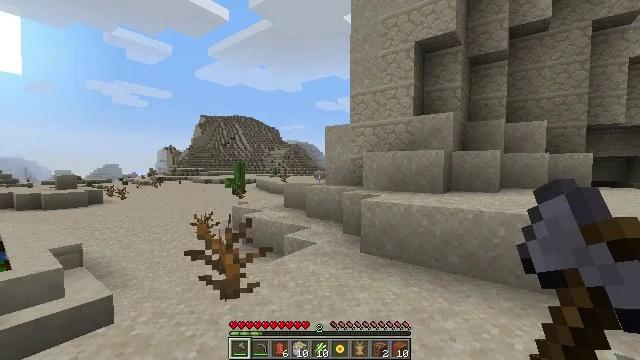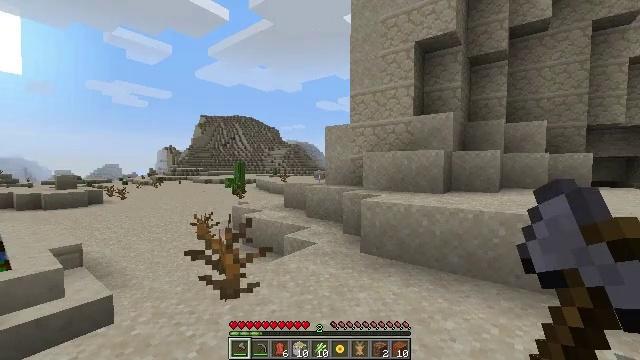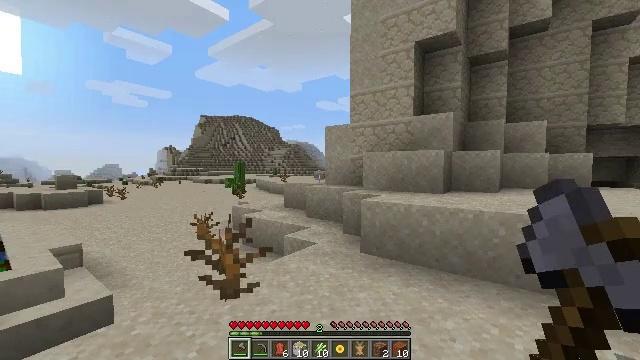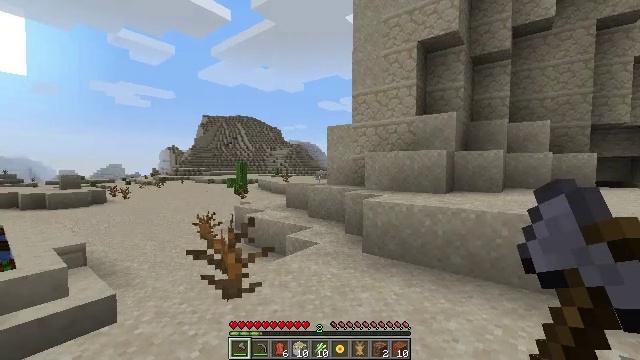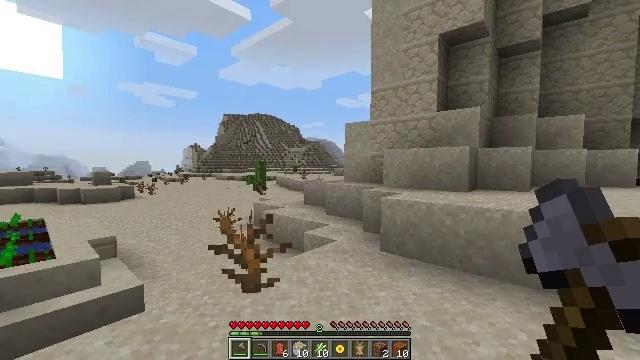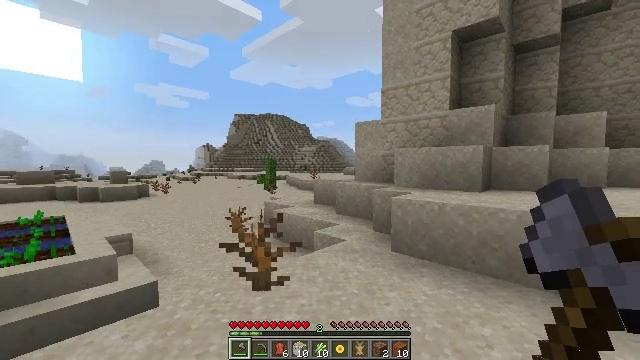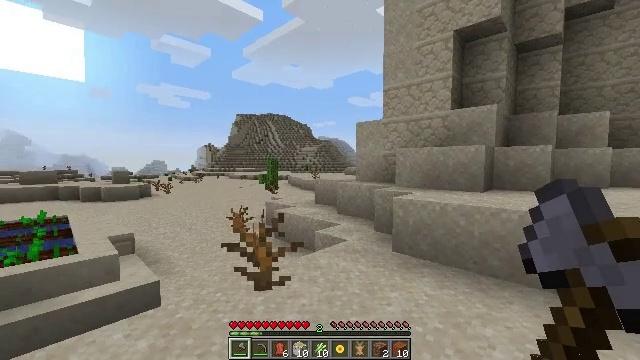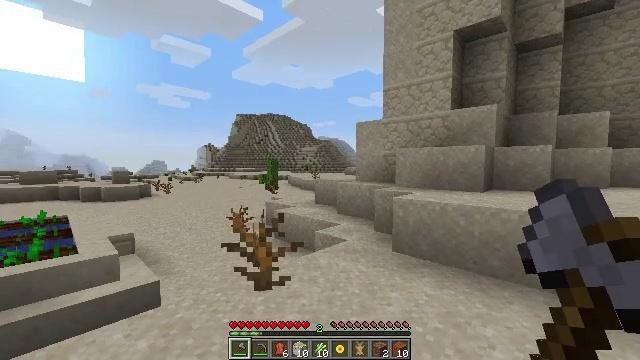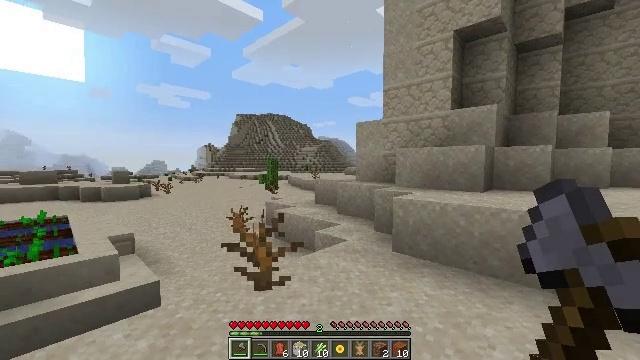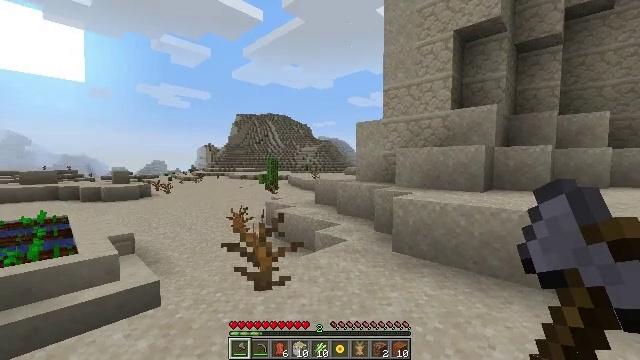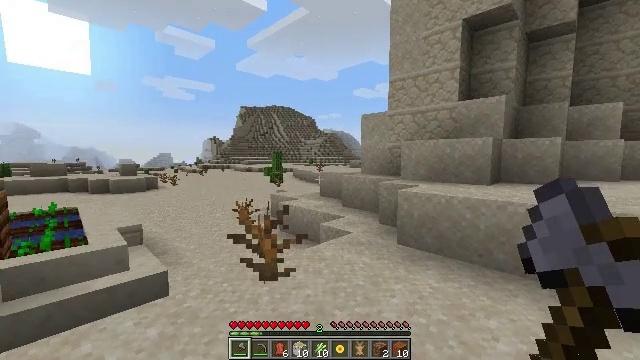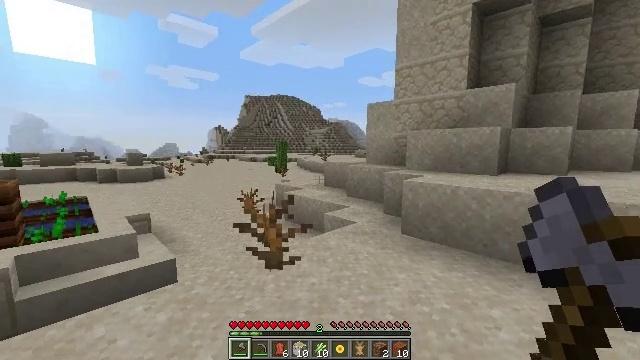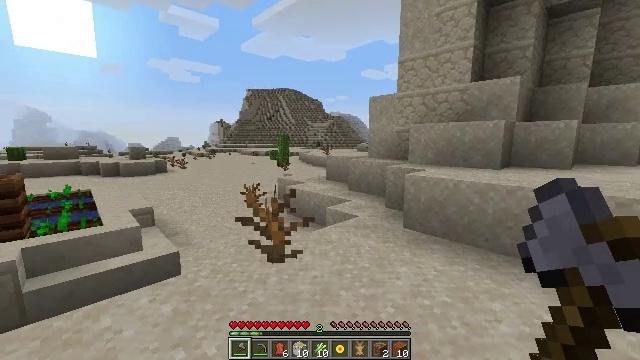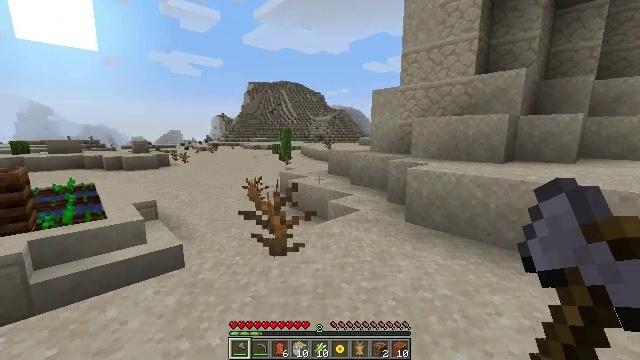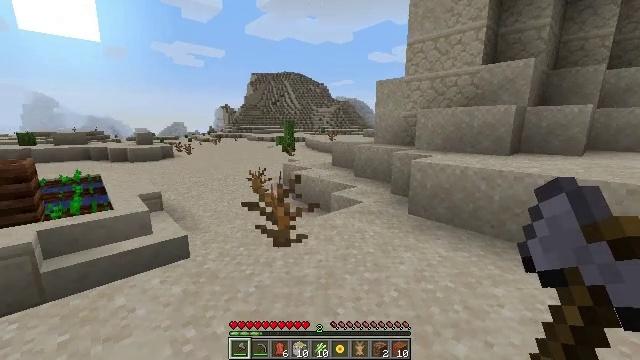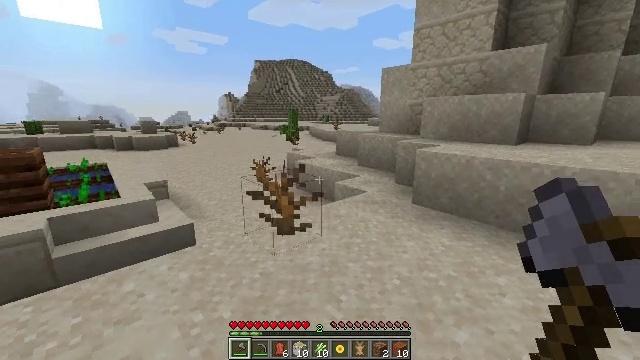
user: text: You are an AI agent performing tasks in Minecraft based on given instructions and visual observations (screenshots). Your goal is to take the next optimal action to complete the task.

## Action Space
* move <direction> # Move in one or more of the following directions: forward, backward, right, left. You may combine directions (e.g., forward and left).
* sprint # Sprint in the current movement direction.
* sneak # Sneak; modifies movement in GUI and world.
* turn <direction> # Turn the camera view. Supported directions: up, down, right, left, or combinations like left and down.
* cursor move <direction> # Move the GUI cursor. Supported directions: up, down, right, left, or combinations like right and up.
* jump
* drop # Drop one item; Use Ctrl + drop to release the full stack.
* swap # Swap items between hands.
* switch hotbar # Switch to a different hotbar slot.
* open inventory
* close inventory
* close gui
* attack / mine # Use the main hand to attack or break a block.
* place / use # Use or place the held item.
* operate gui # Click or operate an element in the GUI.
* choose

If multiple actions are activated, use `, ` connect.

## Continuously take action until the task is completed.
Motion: motion action
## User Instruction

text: Gather a dead bush.
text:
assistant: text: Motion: no_op
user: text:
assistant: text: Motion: no_op
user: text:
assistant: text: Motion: no_op
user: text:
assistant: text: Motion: turn left
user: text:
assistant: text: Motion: turn left
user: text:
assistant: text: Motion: no_op
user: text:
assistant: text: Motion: no_op
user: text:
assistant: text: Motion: no_op
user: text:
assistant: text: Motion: no_op
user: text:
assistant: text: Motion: turn left and down
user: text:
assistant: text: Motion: turn left and down
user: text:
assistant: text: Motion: turn down
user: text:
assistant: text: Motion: turn down
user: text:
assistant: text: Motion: turn down
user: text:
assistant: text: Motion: turn down
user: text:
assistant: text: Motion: no_op
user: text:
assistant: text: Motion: attack / mine
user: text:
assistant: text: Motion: attack / mine
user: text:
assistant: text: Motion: attack / mine
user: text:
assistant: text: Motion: no_op
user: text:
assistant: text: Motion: no_op
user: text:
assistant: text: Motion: no_op
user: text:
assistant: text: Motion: no_op
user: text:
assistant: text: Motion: turn left
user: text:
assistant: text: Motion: move forward, turn left and down
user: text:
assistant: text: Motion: move forward, turn left
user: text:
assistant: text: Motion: move forward
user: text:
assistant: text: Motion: move forward
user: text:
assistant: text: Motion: move forward
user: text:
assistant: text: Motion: move forward